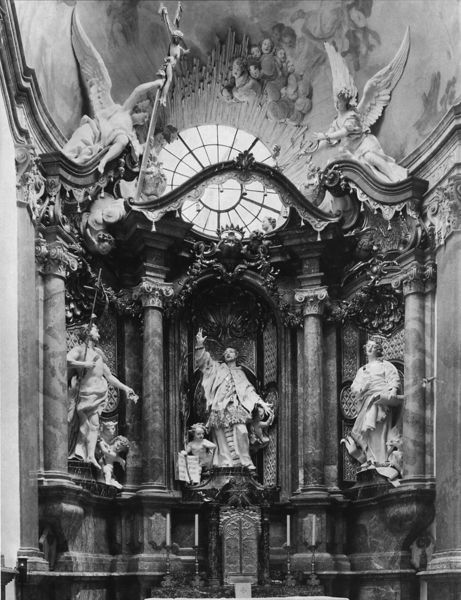
Titel: Johanneskapelle im Freisinger Dom St. Maria
Künstler: Egid Quirin Asam
Standort: Freising, Dom St. Maria und Korbinian (EU - D - Bayern)
Schlagwörter: fenster, licht, säulen, wand, barock, kirche, geistlicher, engel, skulptur, kerzen, leuchter, foto, kreuz, rundfenster, altar, jesus, altarraum, kirchenraum, fresken, baldachin, heiliger, heilige, fresko, gloriole, nischen, bekrönung